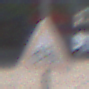
Verkehrszeichen: RadverkehrRechts
Umgebung: Outdoor, Urban
Tageszeit: MorningAfternoon
Wetter: Clear
Licht: Natural
Jahreszeit: NotSpecified
Kontrast: HighContrast